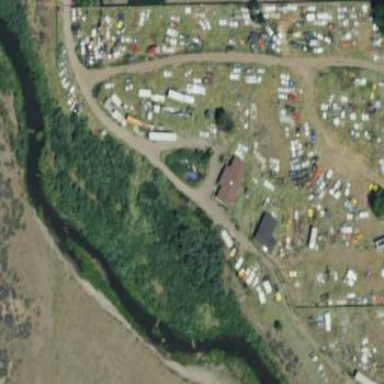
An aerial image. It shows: Scrap yard located in industrial area.